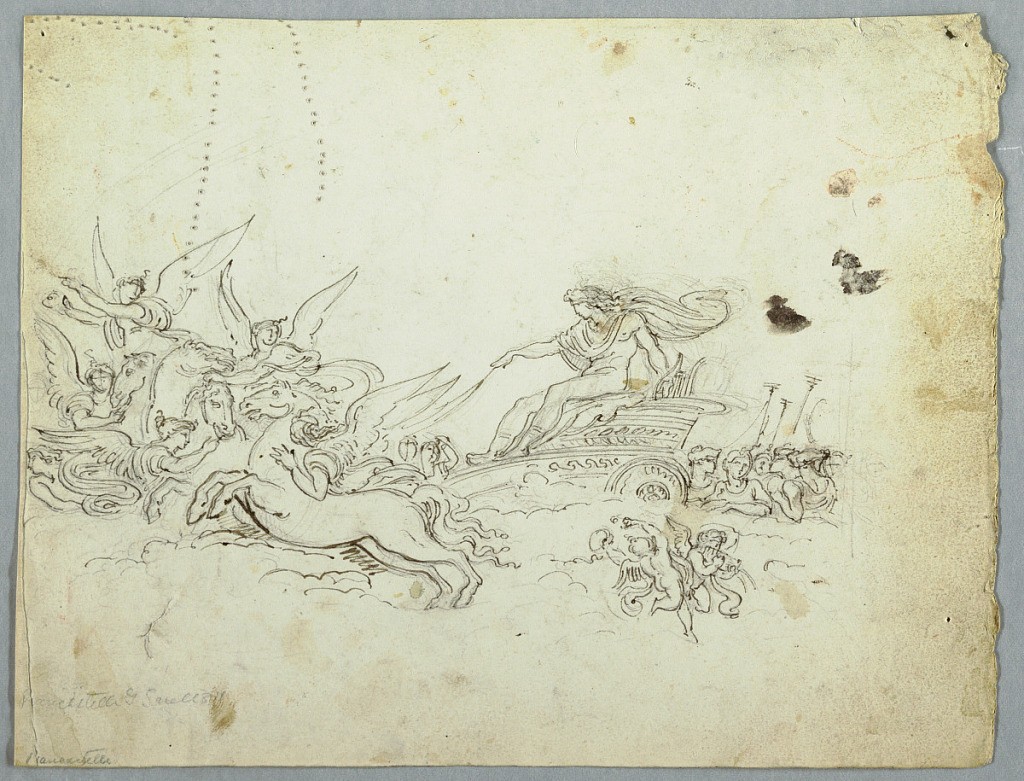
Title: Sun God Being Dragged Into Sky and Preceded By Aurora
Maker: Felice Giani, Italian, 1758–1823
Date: ca. 1815
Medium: Pen and ink on paper
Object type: Drawing
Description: Design for a fresco vault of an octagonal room known as the Temple Of Apollo on the main floor of the Palazzo Milzetti in
Faenza, Emilia-Romagna, Italy.